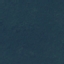
Land use / land cover class: Forest